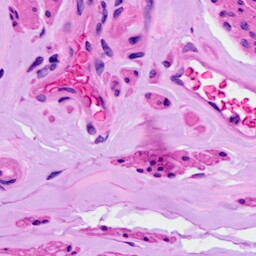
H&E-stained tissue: Ovarian